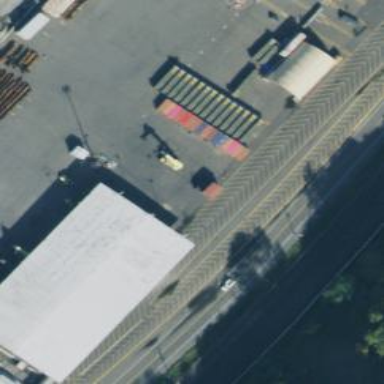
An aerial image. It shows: Railway yard in service.